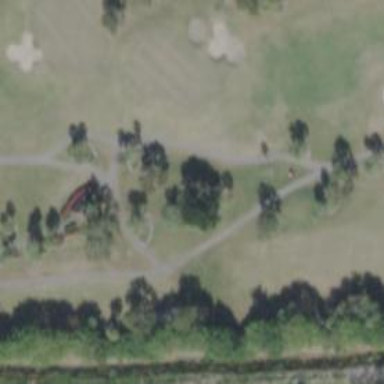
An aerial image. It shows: Path.